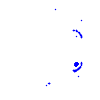
Particle: pion